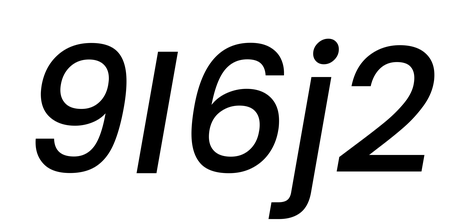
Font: Poppins-MediumItalic